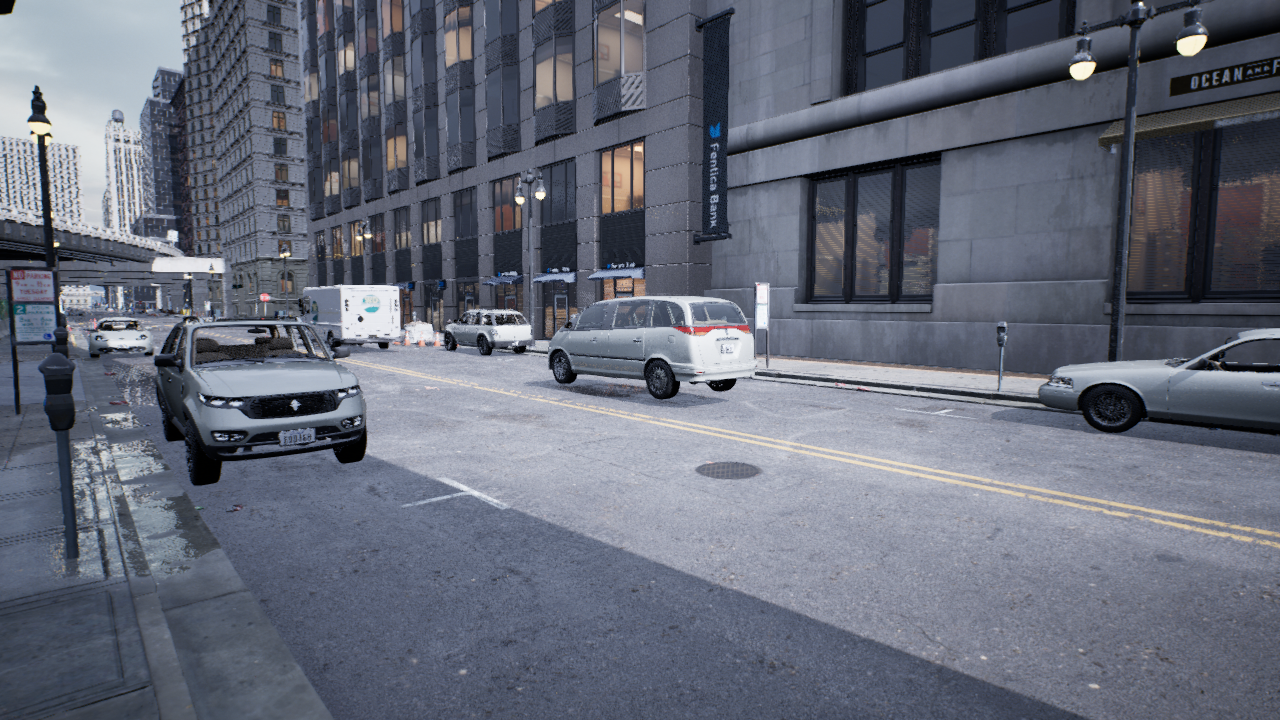
Venue: downtown
Lighting: overcast
Vehicle rig: minivan